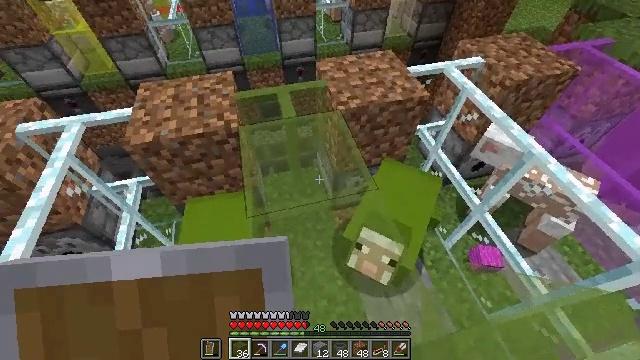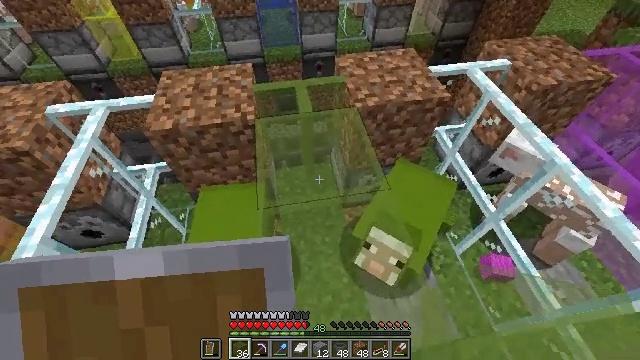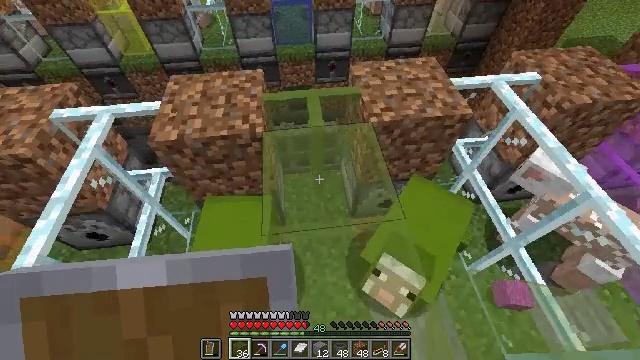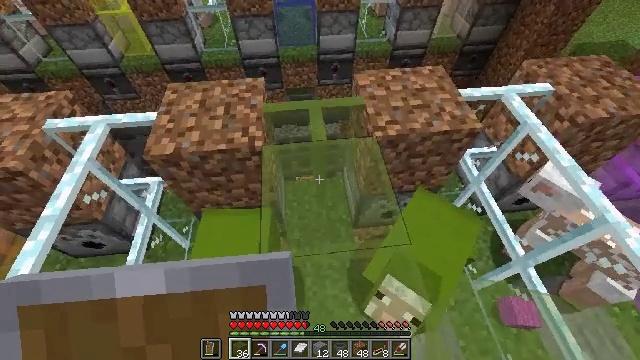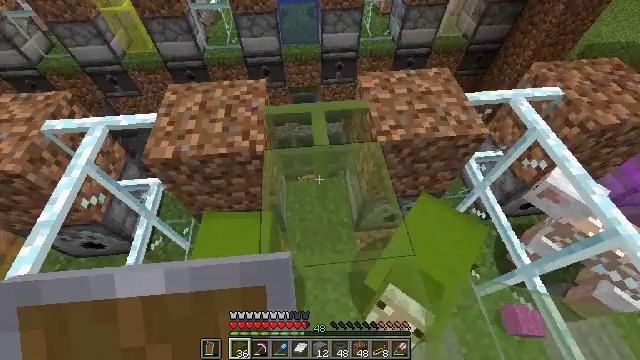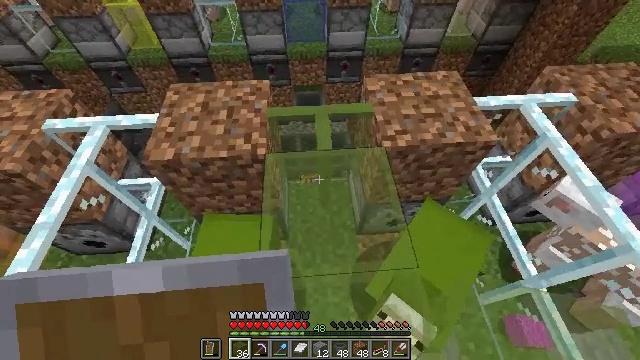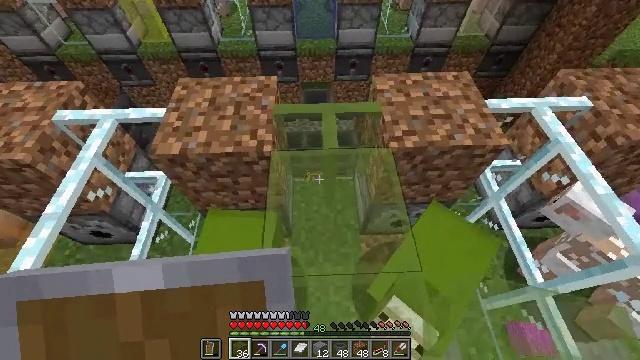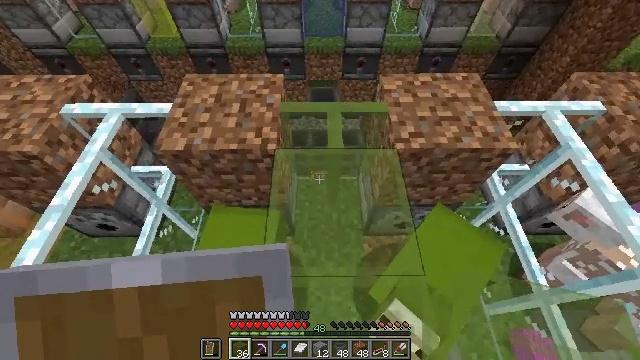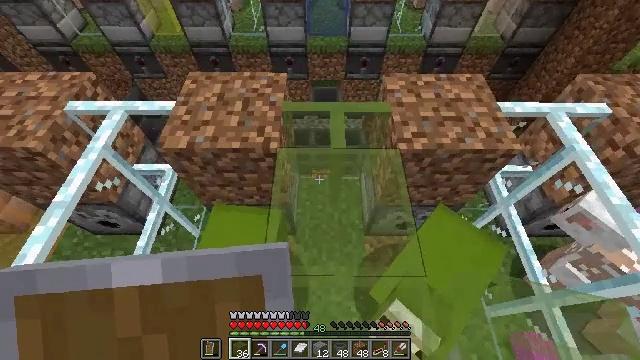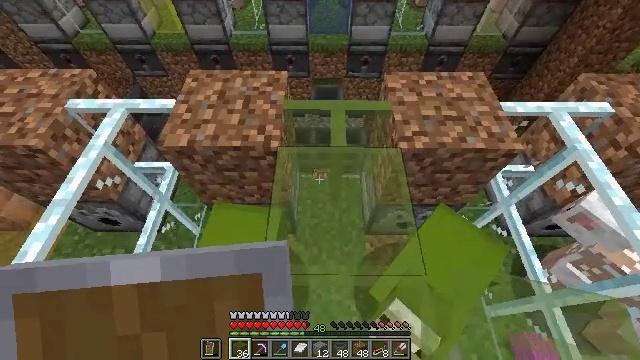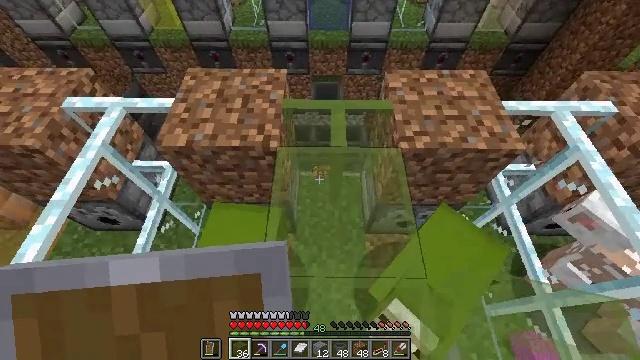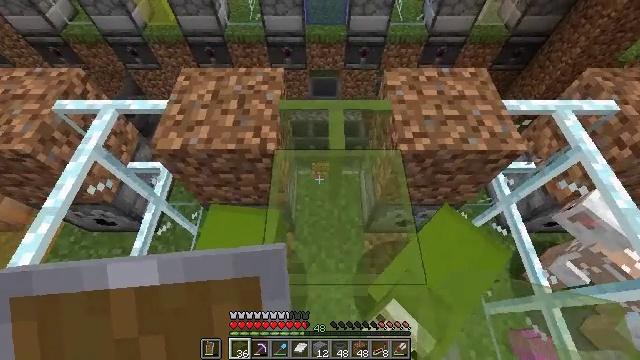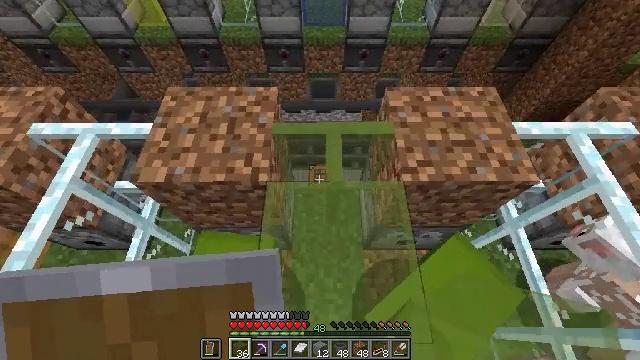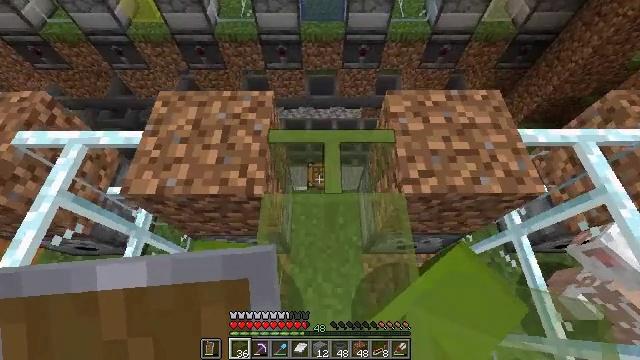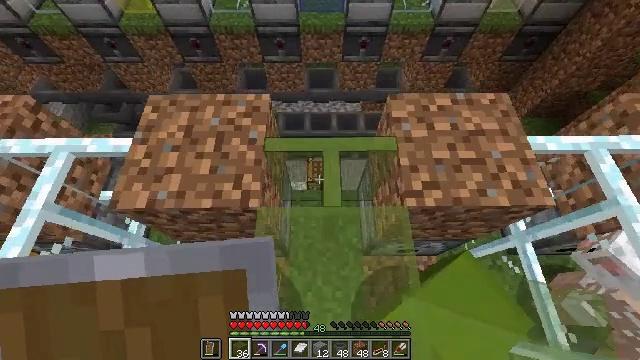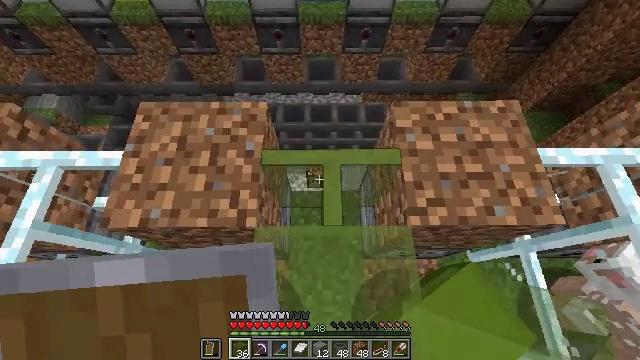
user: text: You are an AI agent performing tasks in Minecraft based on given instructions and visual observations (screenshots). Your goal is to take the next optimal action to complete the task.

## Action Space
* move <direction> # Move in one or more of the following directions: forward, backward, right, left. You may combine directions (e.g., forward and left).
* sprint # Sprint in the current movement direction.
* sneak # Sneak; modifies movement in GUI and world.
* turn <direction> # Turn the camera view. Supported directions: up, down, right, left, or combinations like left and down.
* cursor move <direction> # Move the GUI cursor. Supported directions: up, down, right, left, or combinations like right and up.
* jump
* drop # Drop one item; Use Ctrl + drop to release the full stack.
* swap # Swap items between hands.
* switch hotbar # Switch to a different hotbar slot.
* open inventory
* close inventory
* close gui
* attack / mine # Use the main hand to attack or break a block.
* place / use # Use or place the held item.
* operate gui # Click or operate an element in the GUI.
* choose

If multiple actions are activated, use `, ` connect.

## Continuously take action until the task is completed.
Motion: motion action
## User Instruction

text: Smash the green stained glass pane to retrieve it.
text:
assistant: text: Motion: move forward, turn left
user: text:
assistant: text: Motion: move forward, turn left
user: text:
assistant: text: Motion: move forward
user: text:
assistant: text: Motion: no_op
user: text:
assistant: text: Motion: turn left
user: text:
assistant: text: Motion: turn left
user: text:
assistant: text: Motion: turn left
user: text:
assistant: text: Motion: no_op
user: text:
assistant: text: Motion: no_op
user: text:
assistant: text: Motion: move forward
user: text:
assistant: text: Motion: move forward, turn down
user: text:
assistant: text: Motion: move forward, turn down
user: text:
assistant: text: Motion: move forward, turn down
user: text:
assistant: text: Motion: move forward, turn down
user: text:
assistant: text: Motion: move forward, turn down
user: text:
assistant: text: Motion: move forward, turn down
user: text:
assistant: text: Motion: turn down
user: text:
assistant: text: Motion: turn down
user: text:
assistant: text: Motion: turn down
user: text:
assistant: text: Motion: turn down
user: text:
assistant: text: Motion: no_op
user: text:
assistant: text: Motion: no_op
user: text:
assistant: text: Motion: turn down
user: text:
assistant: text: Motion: turn right
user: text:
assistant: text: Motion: turn right
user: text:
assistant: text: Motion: no_op
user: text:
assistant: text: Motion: turn right
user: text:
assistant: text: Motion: turn right
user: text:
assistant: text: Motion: turn right
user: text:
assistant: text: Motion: turn right